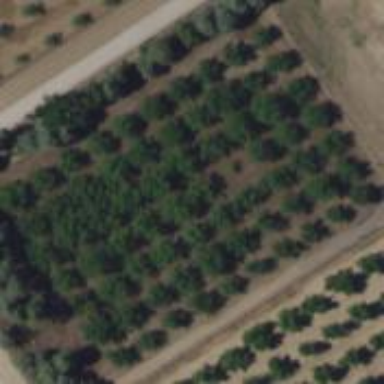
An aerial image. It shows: Orchard.